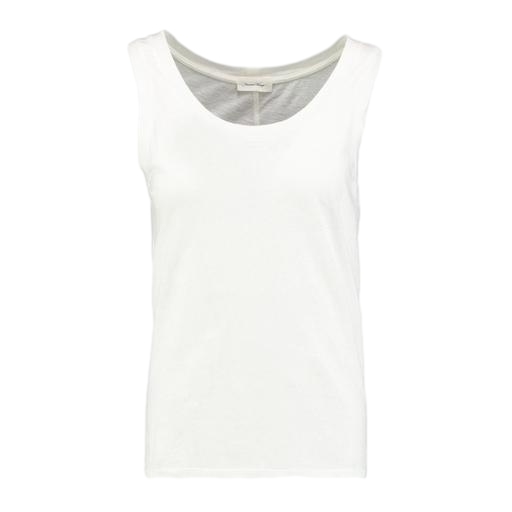
white isabel muscle t-shirt, white scoop muscle t-shirt, white bellevue tank top, white background